Question: So I have this:
'''
<h2 id="vtitle">...</h2>
<video ...></video>
<h3 id="vdescription">...</h3>
'''
And every element in there is inline-block. It comes out as expected:
But I want to know how I can force the video in the center and the title and description be relative to that. How can I do this?
EDIT: I should have been more specific. I want the video to be in the exact center, and no matter the size of the title and comments, the video will always be in the exact center and the title and description to either side.
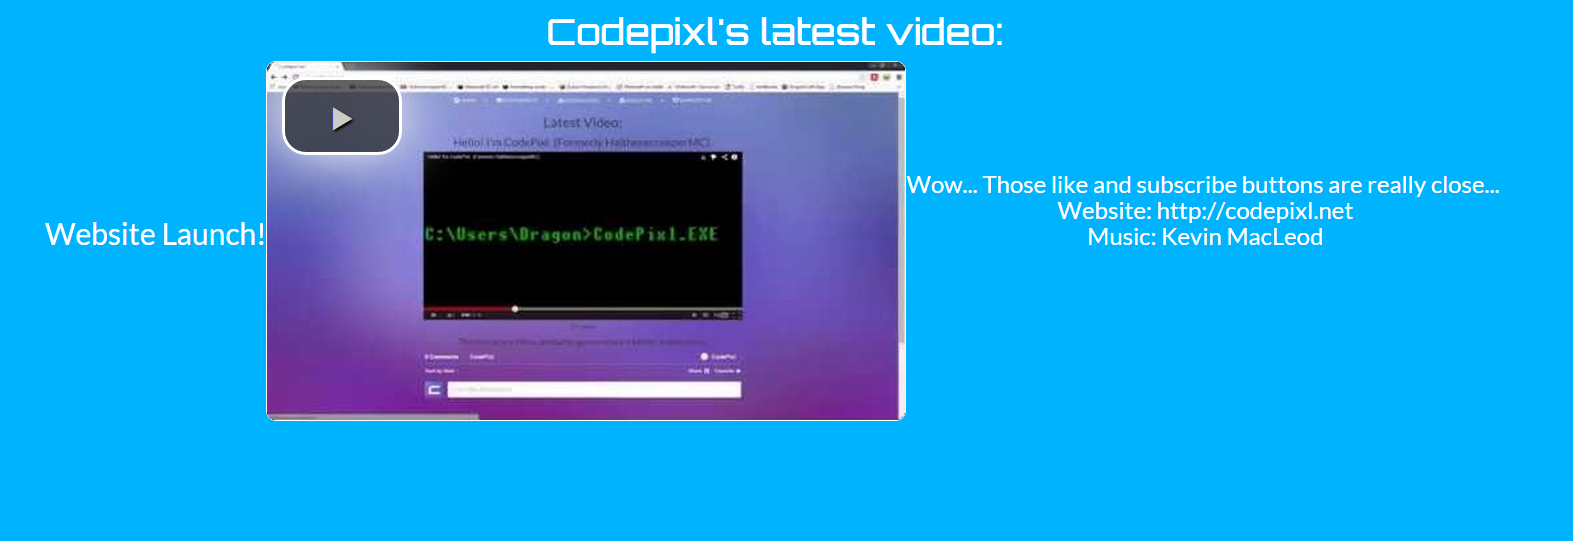
Answer: Maybe you can do it like this (<URL>
HTML:
'''
<h1>Main Title</h1>
<div id="wrapper">
<h2>Video title</h2>
<video></video>
<h3> Video description Video description Video description Video description Video description Video description Video description Video description Video description Video description Video description</h3>
</div>
'''
CSS:
'''
h1 {
text-align: center;
}
#wrapper {
width: 100%;
float: left;
text-align: center;
}
video {
height: 150px;
background-color: #ccc;
margin: 0;
}
h2, video, h3 {
display: inline-block;
width: 30%;
vertical-align: middle;
}
'''